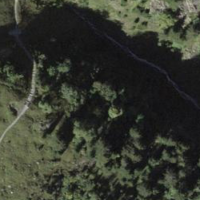
EUNIS habitat code: 23
Species observed at this site:
Issoria lathonia